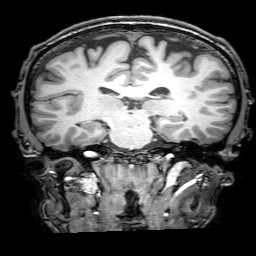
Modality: T1w
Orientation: sagittal
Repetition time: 0.00828 s
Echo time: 0.00388 s